Interaction volume radius: 5 \u00c5
Interaction volume height: 35 \u00c5
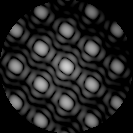
Disorder parameter: 0.009111